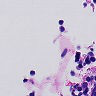
Metastatic tissue present: no